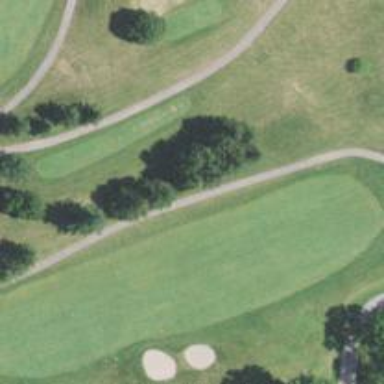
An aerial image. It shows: Golf hole.